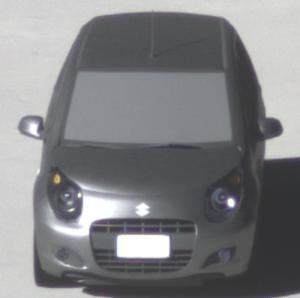
Make: Suzuki
Model: Alto 1.0
Detailed model: Alto (V)
Model produced from: 2011/02
Model produced until: 2011/03
Doors: 5
Color: gray
Road condition: dry road
Daytime: morning or afternoon
Contrast: high contrast